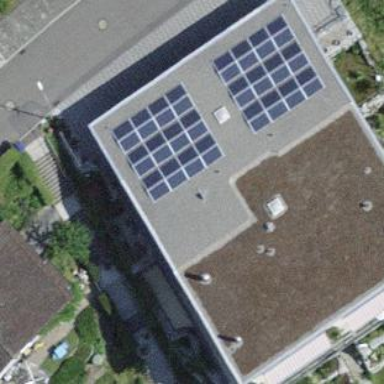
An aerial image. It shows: Solar power generator.